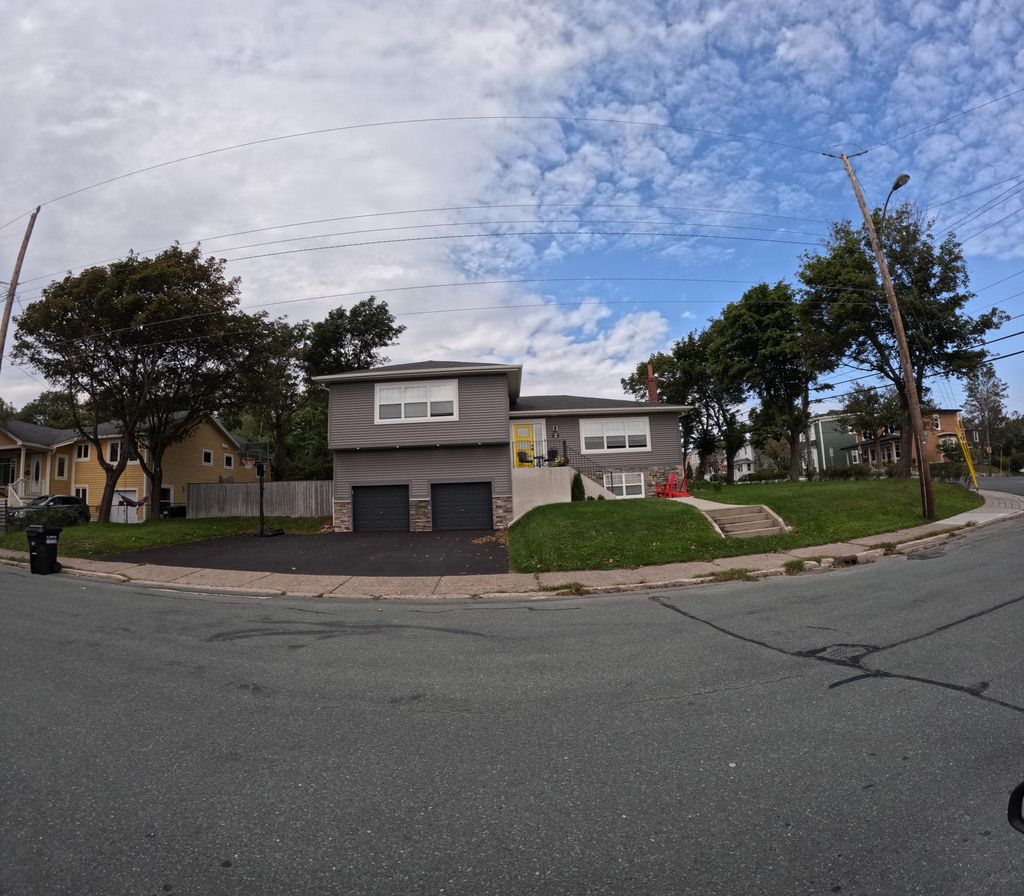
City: st_johns